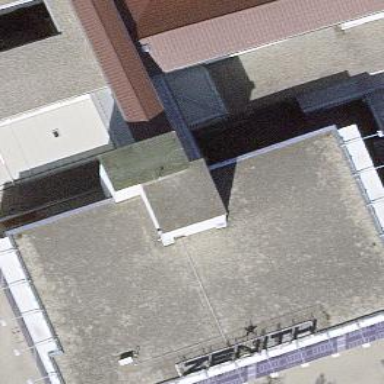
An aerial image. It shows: Building with flat roof.